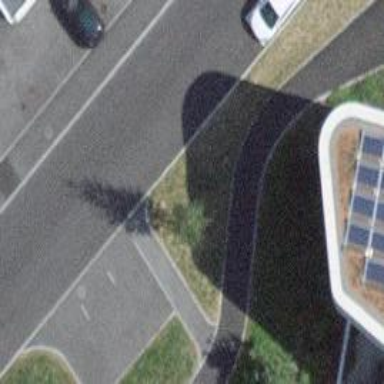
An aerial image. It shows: Kerb serving as barrier.